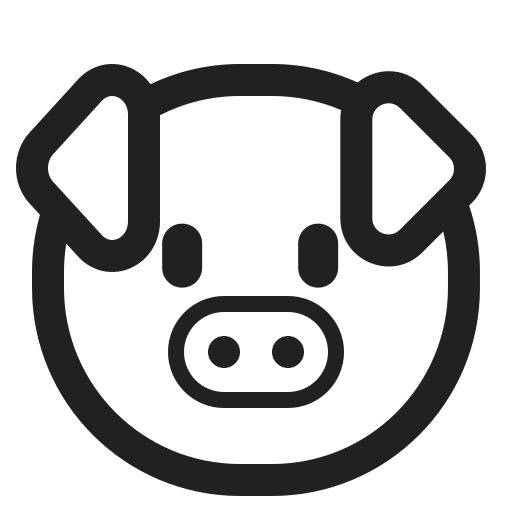
pig face high contrast